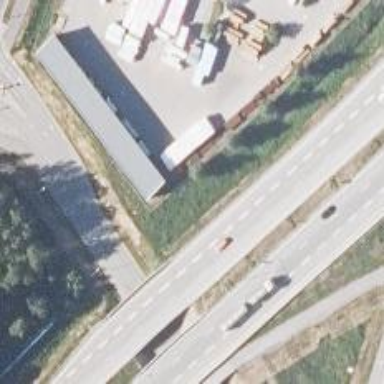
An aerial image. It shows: Asphalt trunk highway.